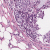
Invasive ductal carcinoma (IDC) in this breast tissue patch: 1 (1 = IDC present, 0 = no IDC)